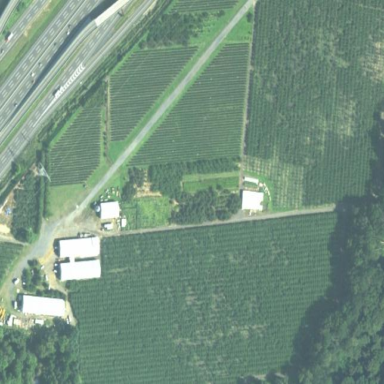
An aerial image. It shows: Orchard.